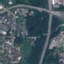
Land use / land cover: Highway